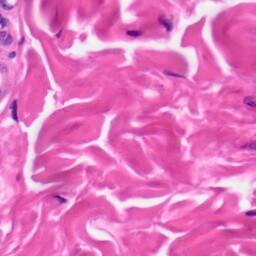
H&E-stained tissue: Skin